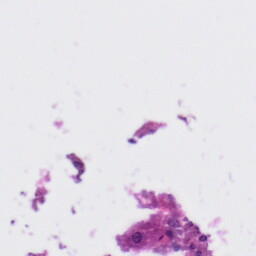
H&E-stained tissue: Liver